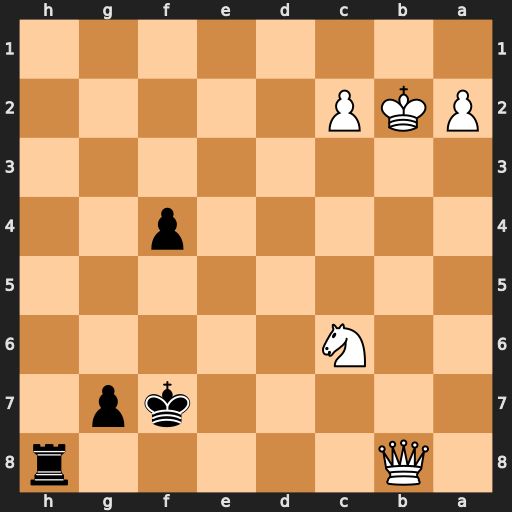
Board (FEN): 1Q5r/5kp1/2N5/8/5p2/8/PKP5/8
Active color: b
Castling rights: -
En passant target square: -
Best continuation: Rxb8+ Nxb8 f3 Kc3 f2